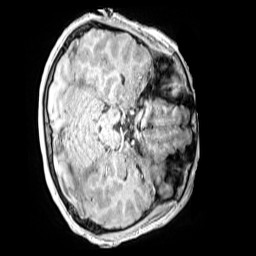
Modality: MP2RAGE
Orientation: axial
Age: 11
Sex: male
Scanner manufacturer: siemens
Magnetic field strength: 3 T
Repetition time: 4 s
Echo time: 0.00299 s